Field crop: maize
Growth stage: 2
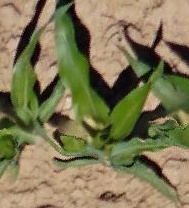
Species: maize